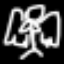
Label: angel